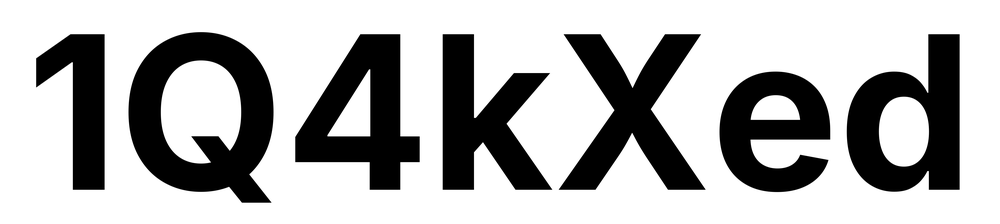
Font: Inter_Bold